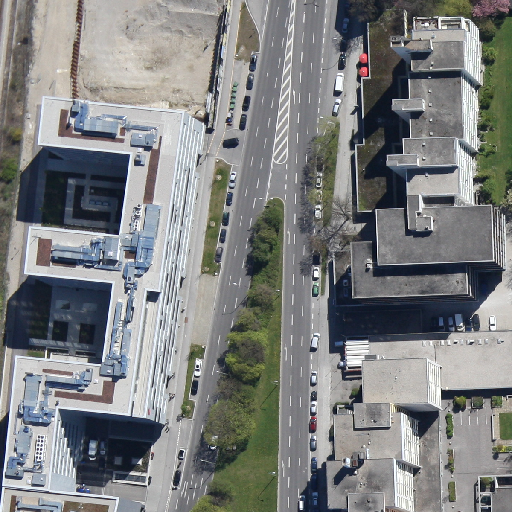
Referring expression: unpaved road